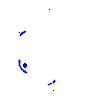
Particle: electron